Question: In Jetbrains IDEs, rows that reflect working copy changes are annotated in the left hand side in green/blue or a small triangle for removed rows. For example, see the green annotation in the following screenshot:

Is there a way to configure the SVN integration that will allow showing changed rows annotations not for working copy changes, but for ? For example, all changes since 6 commits ago?
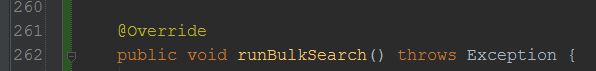
Answer: This is not possible as of IntelliJ IDEA 14. There is an <URL> for this.